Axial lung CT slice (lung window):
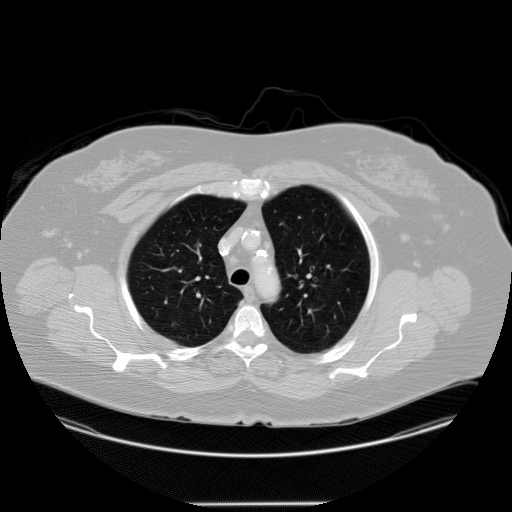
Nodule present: no